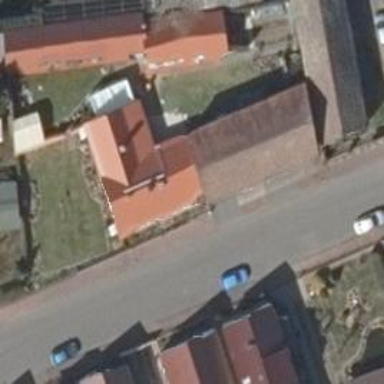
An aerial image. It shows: Gabled house with brown roof tiles.